Interaction volume radius: 5 \u00c5
Interaction volume height: 35 \u00c5
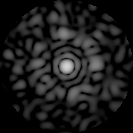
Disorder parameter: 0.8529